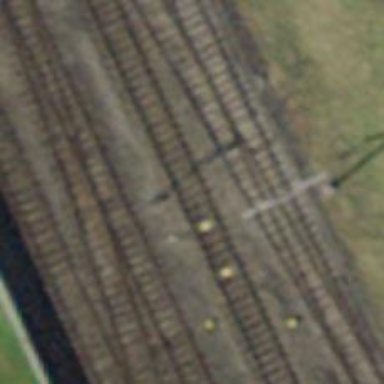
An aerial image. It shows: Railway signal.